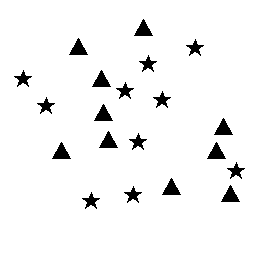
Squares: 0
Triangles: 10
Stars: 10
Total shapes: 20